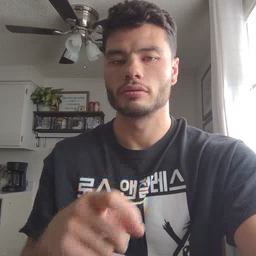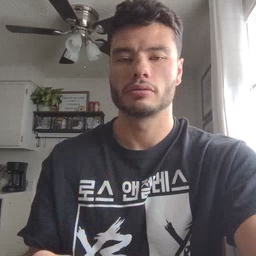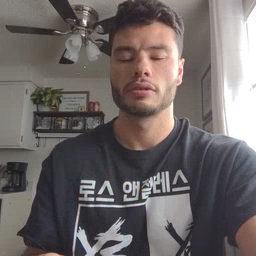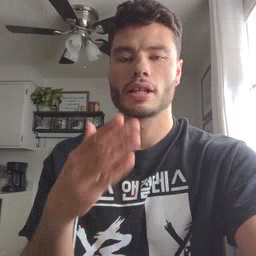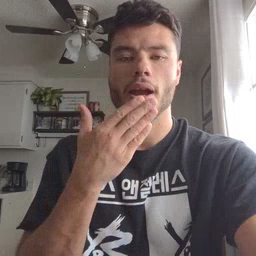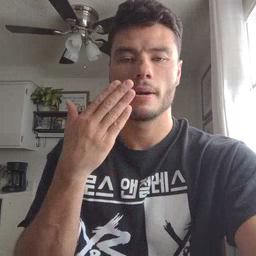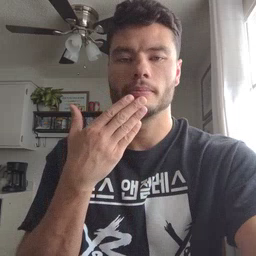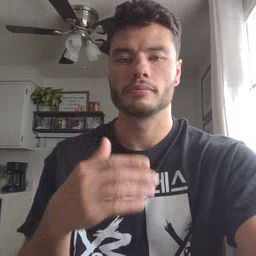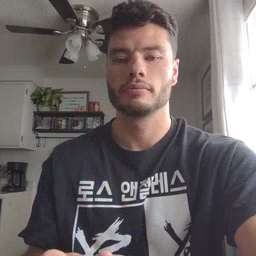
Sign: napkin